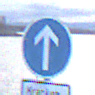
Verkehrszeichen: VorgeschriebeneFahrtrichtungGeradeaus
Zusatzzeichen unten: BesondereFahrzeugeUndTransportgueter4
Umgebung: Outdoor, Suburban
Tageszeit: SunriseSunset
Wetter: PartlyCloudy
Licht: Natural
Jahreszeit: NotSpecified
Kontrast: LowContrast